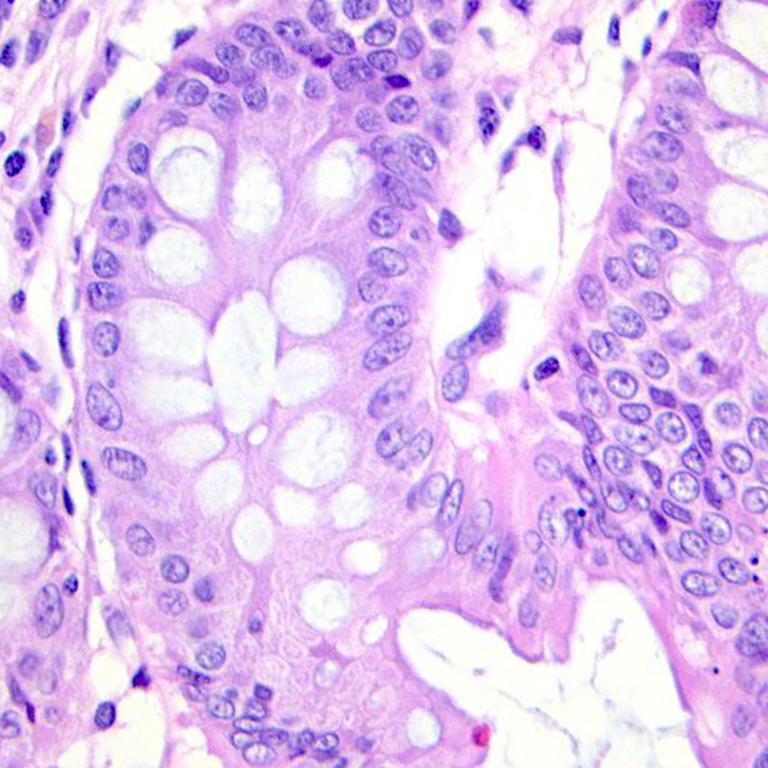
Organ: colon
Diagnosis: benign